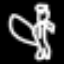
Label: angel